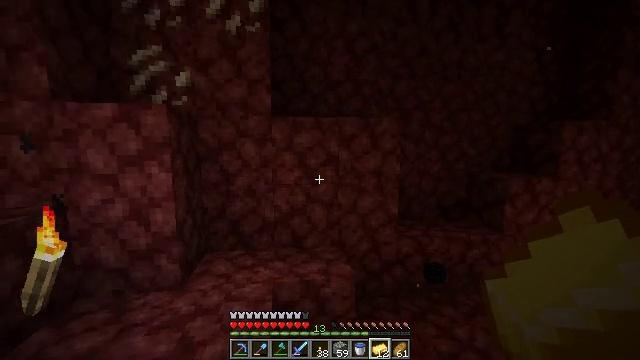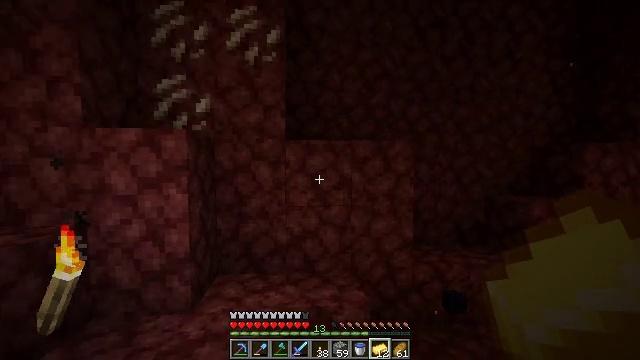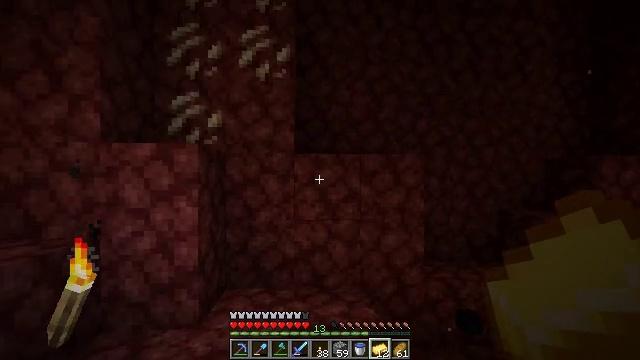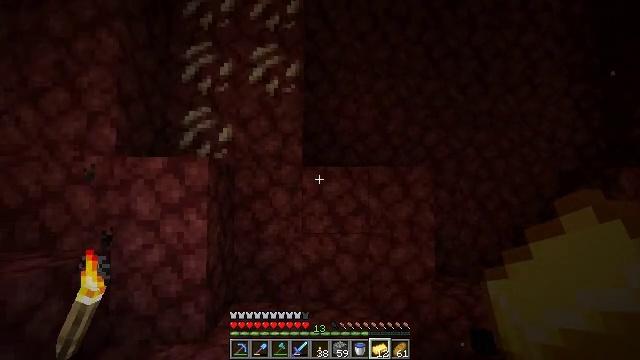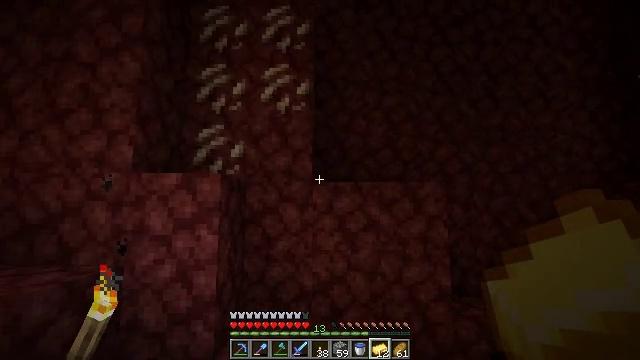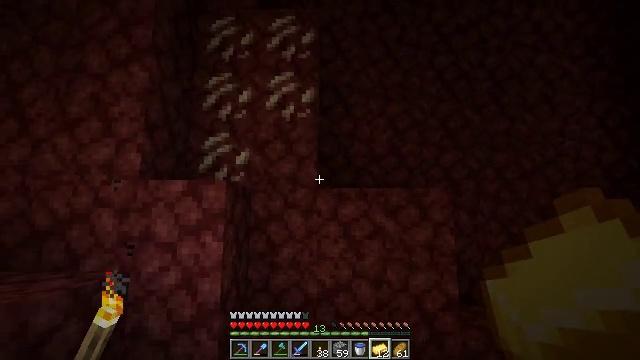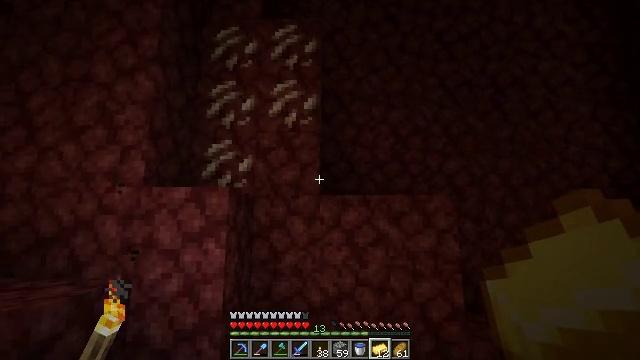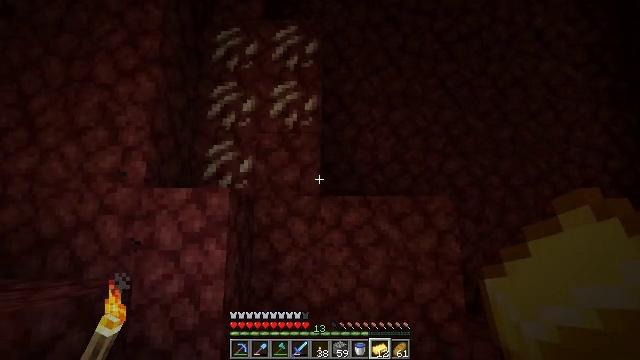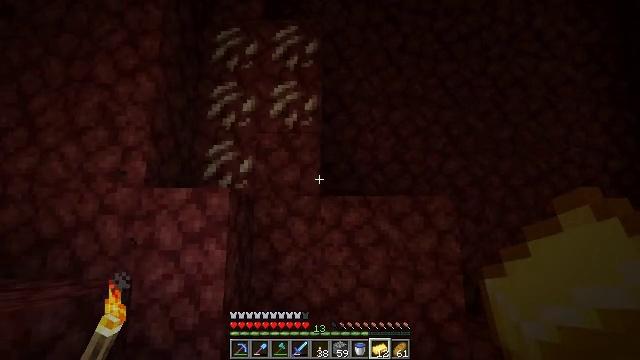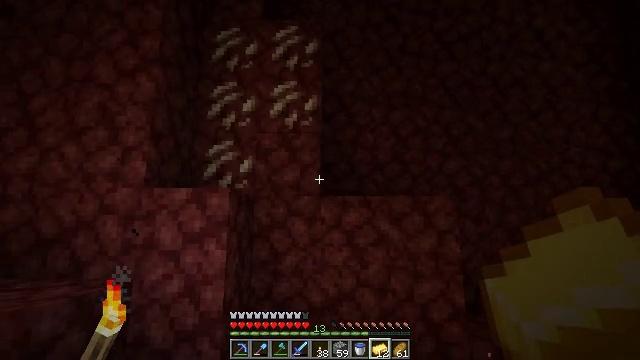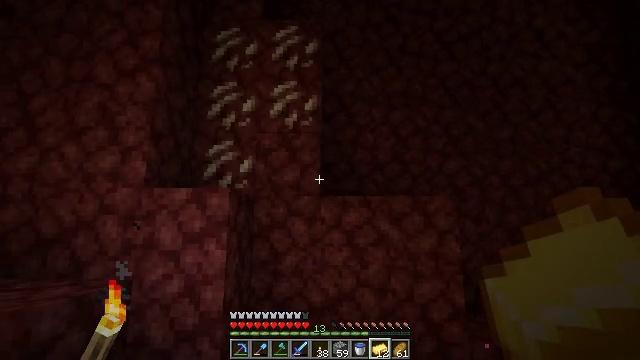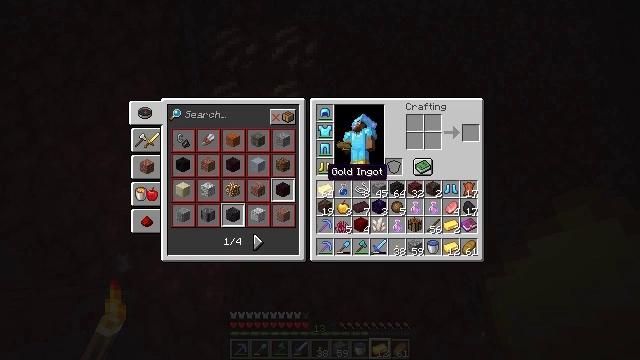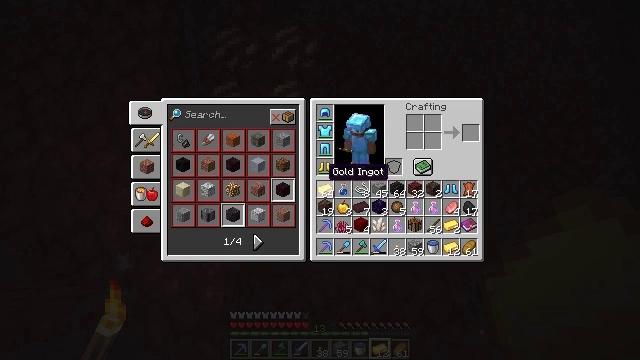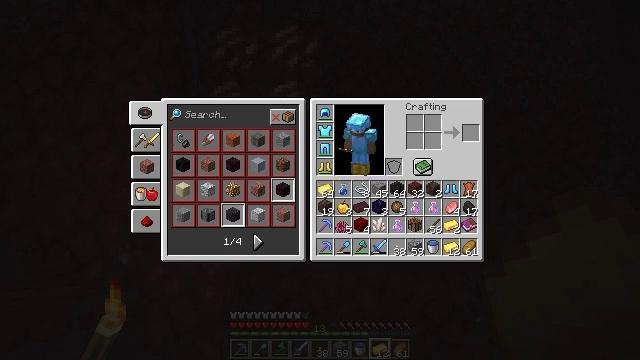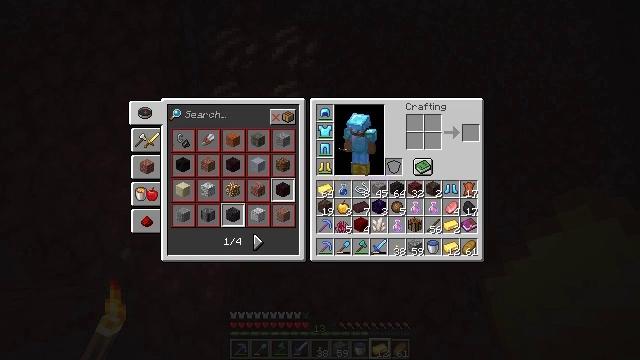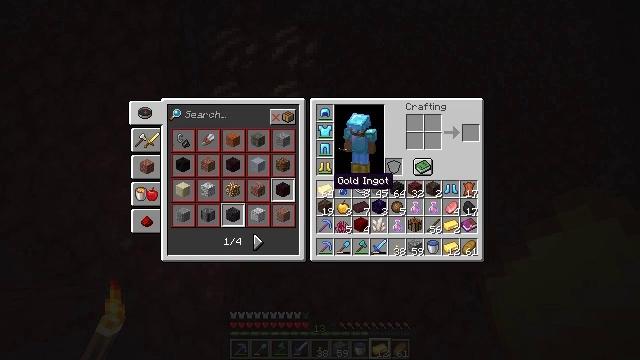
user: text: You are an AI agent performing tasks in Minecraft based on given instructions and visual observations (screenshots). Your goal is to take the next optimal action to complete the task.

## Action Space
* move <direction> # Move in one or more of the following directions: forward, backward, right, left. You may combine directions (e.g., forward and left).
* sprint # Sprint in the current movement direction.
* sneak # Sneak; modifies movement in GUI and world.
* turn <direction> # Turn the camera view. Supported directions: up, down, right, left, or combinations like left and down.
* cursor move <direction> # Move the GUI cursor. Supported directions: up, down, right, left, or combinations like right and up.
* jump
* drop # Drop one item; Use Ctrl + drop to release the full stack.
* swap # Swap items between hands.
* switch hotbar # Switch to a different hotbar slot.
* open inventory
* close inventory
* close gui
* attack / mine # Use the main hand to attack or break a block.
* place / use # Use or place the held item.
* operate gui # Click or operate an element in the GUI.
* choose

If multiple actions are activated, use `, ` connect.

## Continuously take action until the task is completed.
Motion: motion action
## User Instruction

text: Drop crying obsidian.
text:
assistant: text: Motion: turn left and up
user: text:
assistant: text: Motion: turn left and up
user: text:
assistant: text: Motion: turn left and up
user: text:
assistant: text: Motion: turn left and up
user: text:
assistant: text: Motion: turn left and up
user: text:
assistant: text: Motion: turn up
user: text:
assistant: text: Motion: no_op
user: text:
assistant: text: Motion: no_op
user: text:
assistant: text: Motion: no_op
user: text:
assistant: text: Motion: no_op
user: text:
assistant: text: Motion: close inventory
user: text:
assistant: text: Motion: close inventory
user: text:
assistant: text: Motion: close inventory
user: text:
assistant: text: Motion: open gui
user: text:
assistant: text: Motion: cursor move down
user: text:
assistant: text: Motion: no_op
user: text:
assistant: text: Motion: no_op
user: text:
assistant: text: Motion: no_op
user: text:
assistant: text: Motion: no_op
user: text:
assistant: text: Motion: no_op
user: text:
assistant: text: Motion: cursor move right
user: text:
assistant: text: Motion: cursor move right
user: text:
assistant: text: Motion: no_op
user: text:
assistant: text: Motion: no_op
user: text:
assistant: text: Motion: no_op
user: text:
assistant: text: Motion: no_op
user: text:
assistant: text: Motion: no_op
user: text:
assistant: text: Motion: no_op
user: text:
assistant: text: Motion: no_op
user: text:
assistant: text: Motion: no_op